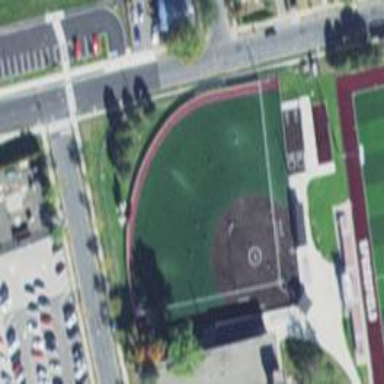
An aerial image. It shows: Softball pitch for leisure and sport activities.